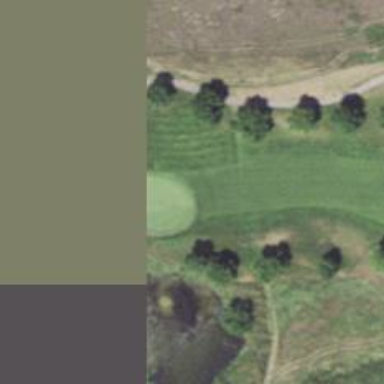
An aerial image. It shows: View of golf hole.